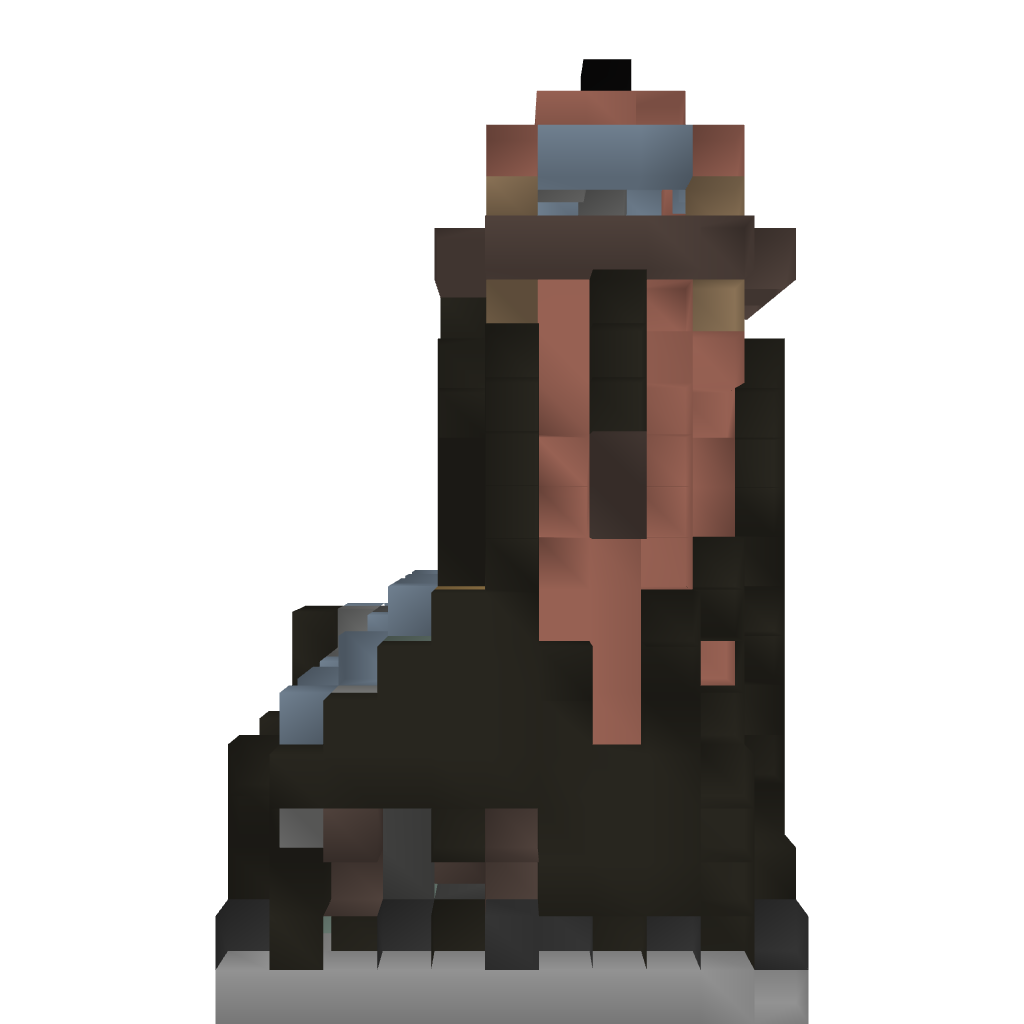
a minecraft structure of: Outpost